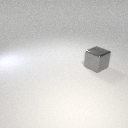
large gray metal cube